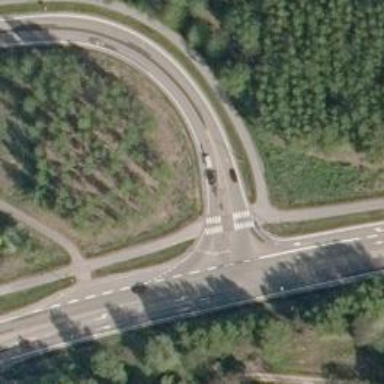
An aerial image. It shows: Asphalt road with secondary link designation.